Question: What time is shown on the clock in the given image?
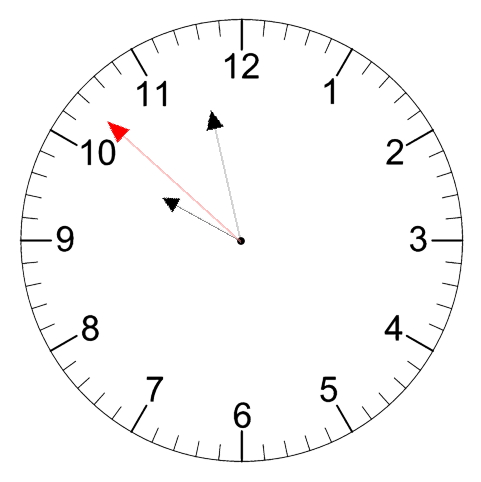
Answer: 09:57:52